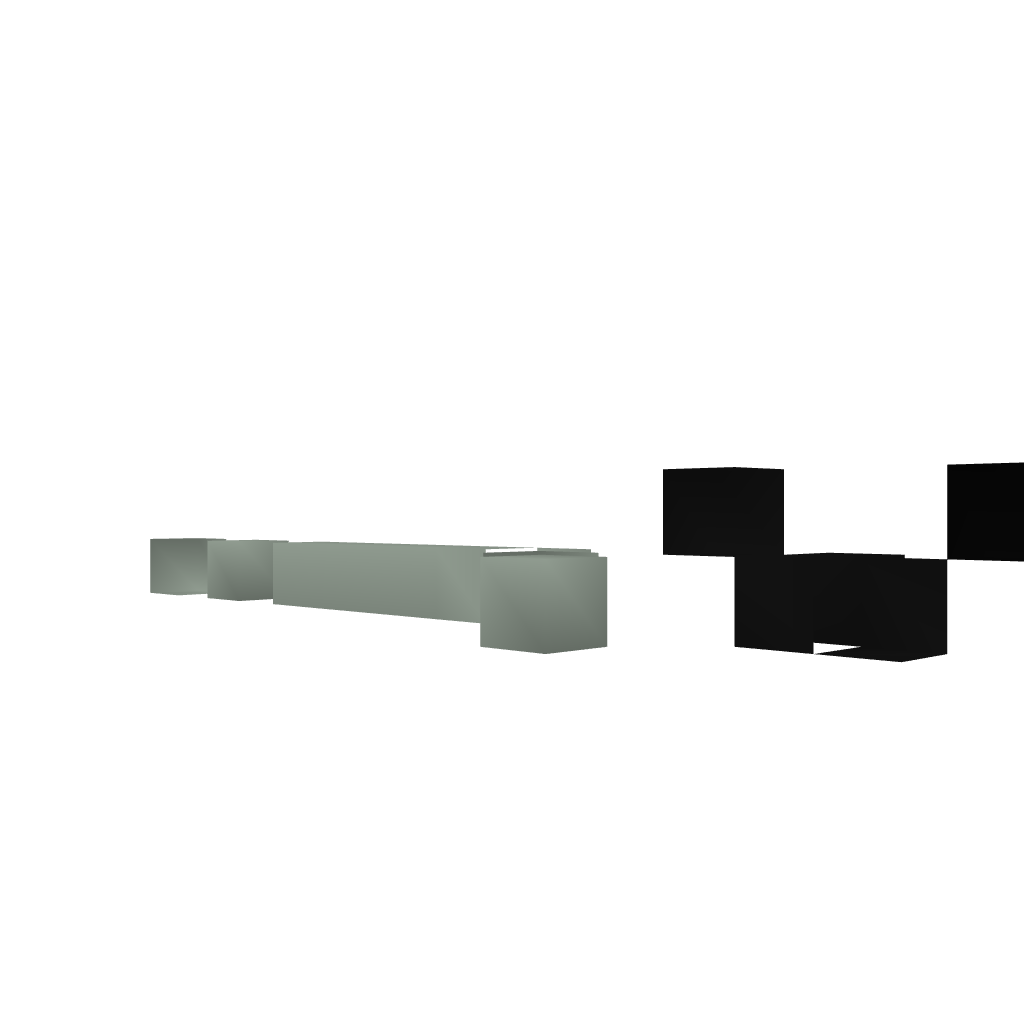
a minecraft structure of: CommandBlock Lightning storm sistem